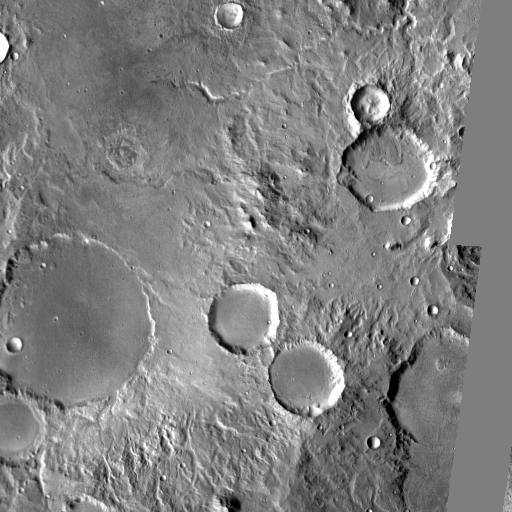
Crater classes present: Background, Other, Layered, Buried